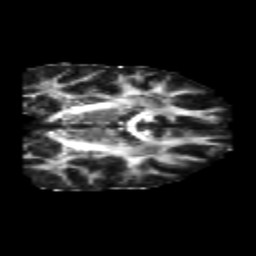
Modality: FA
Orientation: coronal
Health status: healthy
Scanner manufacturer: philips
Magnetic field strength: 3 T
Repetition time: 6.964 s
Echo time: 0.092 s